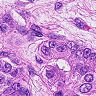
Metastatic tissue present: yes